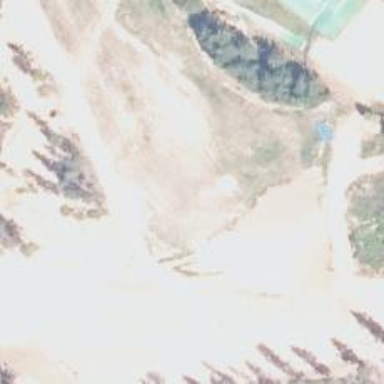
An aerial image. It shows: Disc golf basket.